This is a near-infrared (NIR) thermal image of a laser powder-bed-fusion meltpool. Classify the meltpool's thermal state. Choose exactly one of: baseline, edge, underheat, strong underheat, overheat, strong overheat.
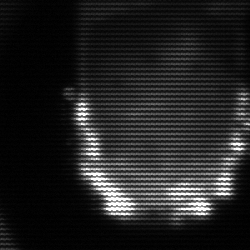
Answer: baseline